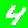
Digit: 4